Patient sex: M
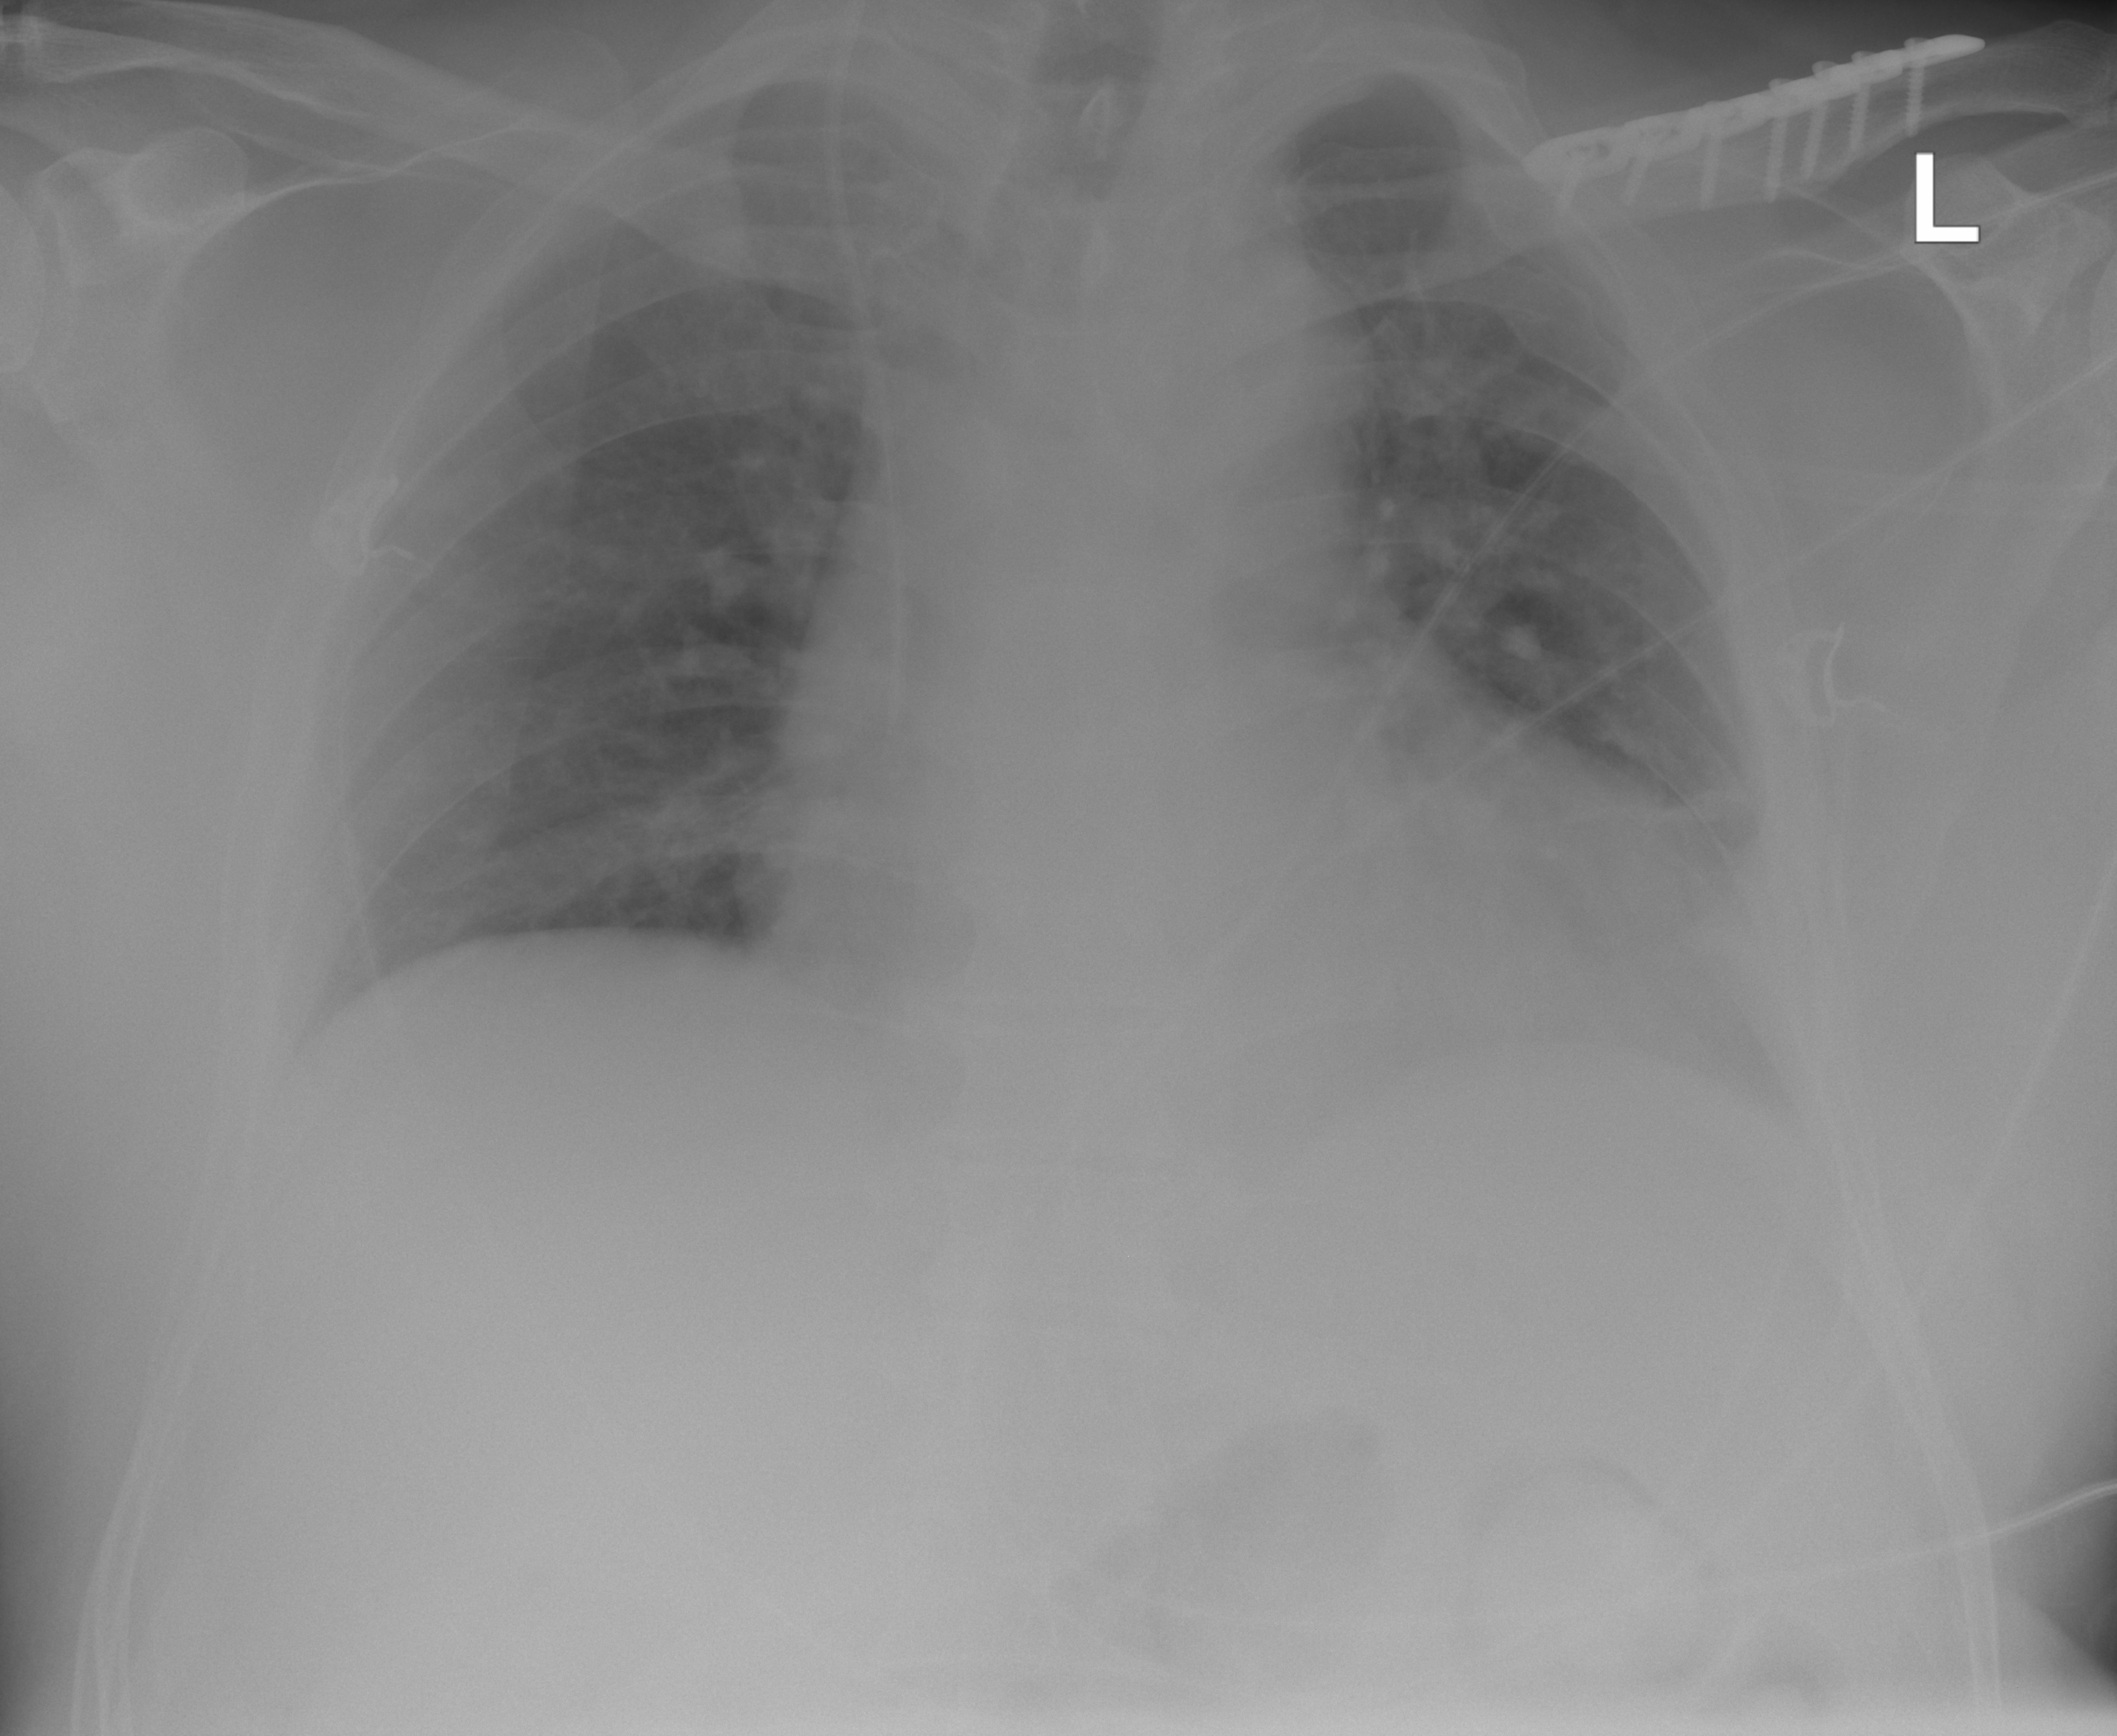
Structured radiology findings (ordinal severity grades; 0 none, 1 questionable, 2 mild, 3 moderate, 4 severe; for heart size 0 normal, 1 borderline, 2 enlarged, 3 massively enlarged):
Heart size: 2
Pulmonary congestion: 0
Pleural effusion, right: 0
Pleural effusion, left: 0
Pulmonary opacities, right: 0
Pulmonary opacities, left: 0
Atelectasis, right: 0
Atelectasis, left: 2